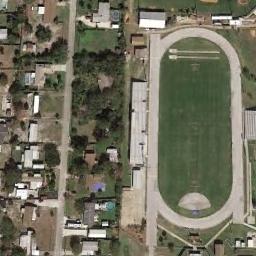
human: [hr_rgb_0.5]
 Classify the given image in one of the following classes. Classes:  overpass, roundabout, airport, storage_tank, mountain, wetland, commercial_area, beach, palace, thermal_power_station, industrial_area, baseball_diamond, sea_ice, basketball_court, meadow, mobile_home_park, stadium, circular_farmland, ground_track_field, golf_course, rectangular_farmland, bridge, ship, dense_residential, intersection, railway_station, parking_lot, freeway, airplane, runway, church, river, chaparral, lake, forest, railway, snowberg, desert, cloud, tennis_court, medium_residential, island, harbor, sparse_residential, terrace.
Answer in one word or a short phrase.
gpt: ground_track_field